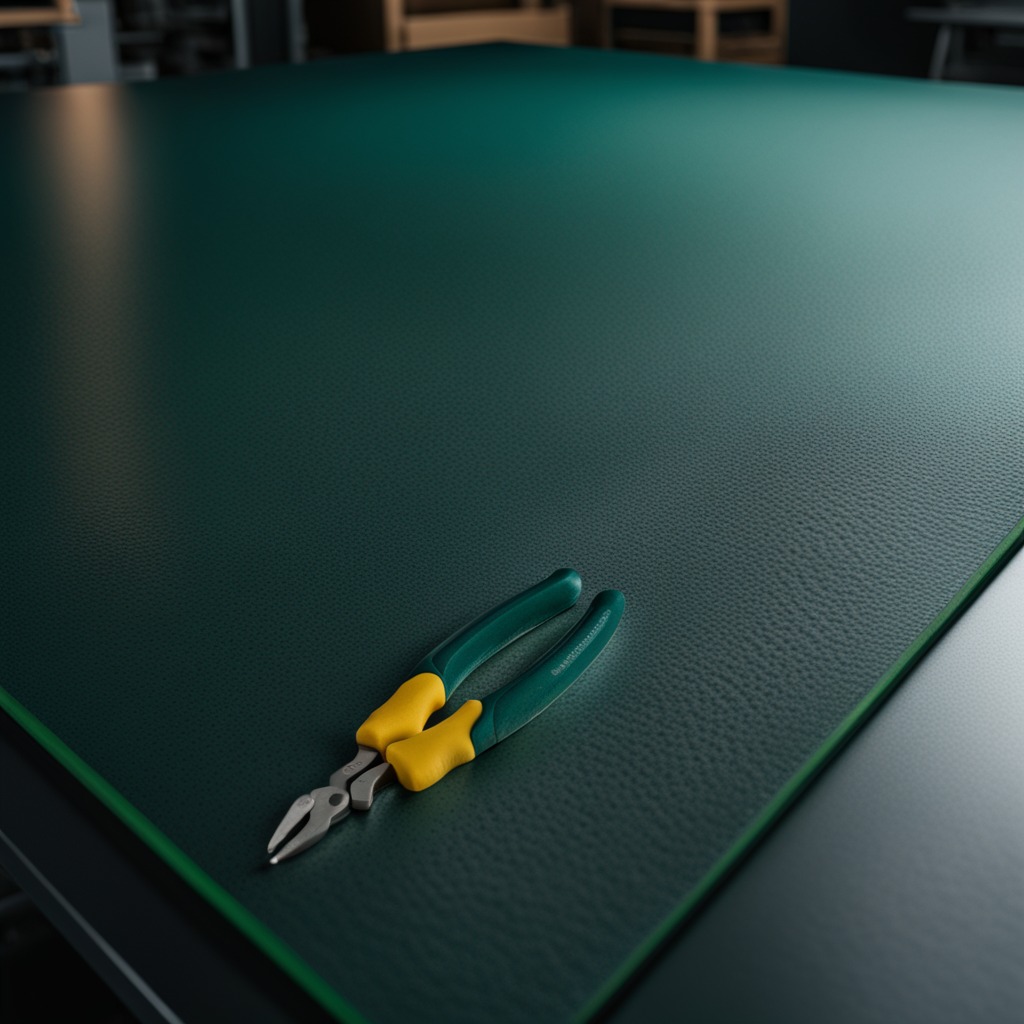
A plier lies on the green rubber mat on a clean granite tabletop inside a workshop at night.